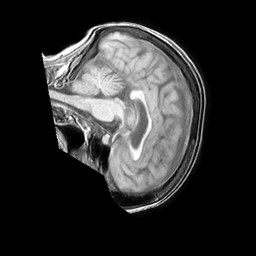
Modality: T1w
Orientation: sagittal
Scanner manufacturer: philips
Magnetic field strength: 1.5 T
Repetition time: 0.1836 s
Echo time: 0.001818 s